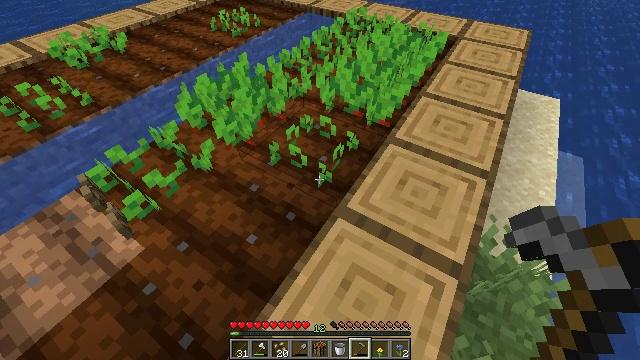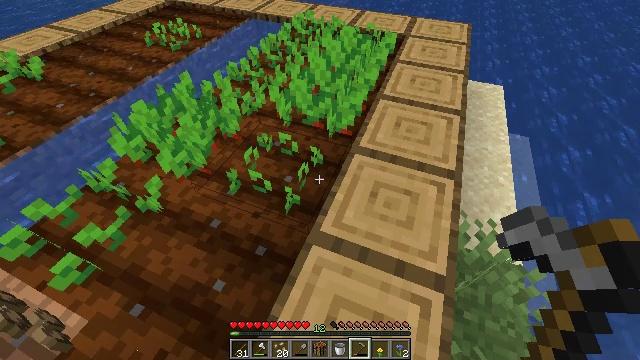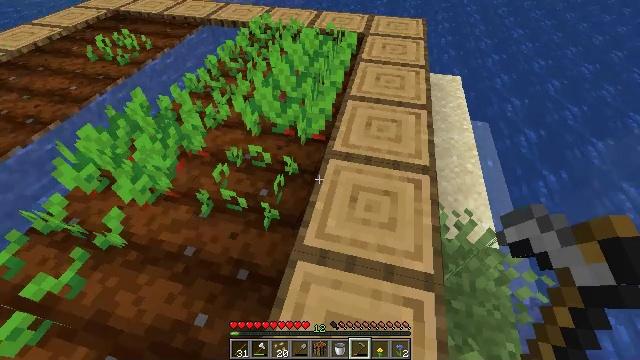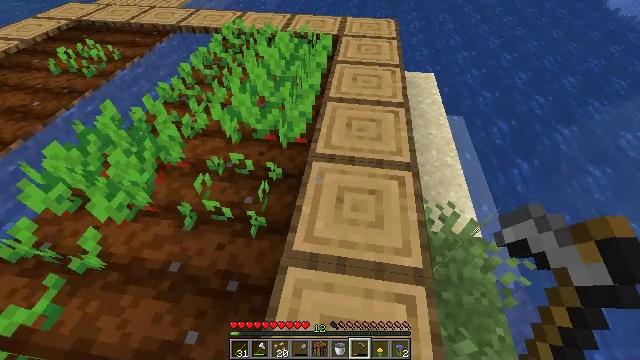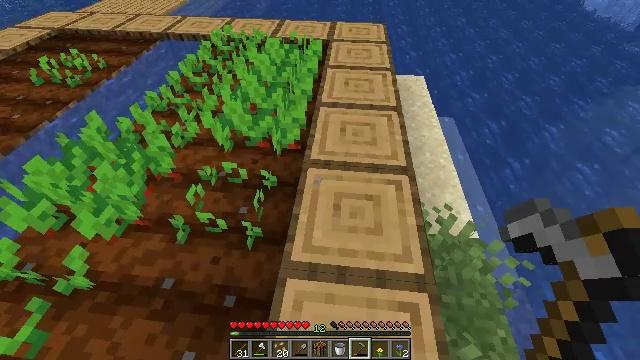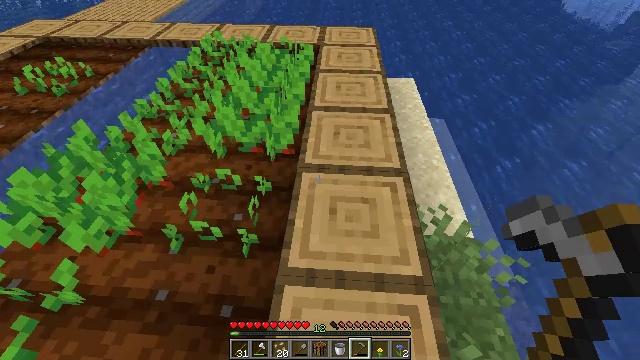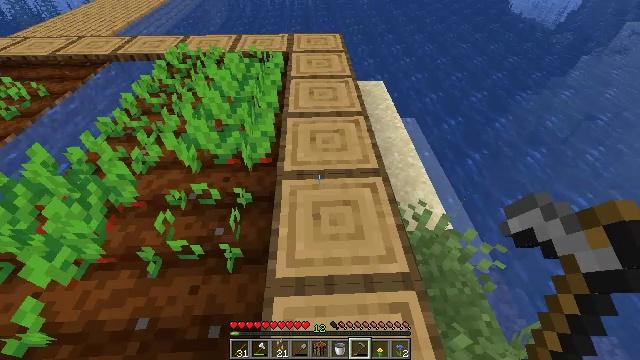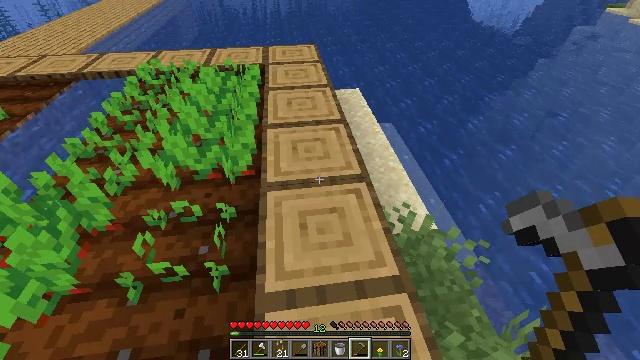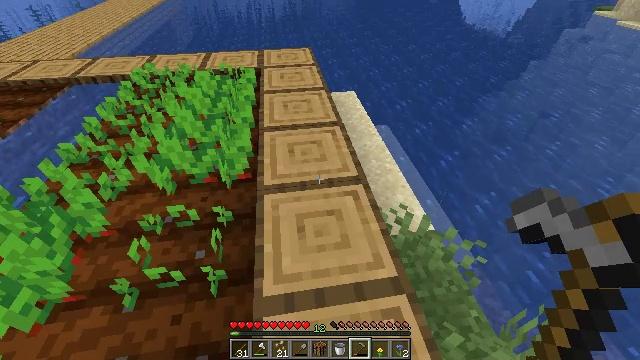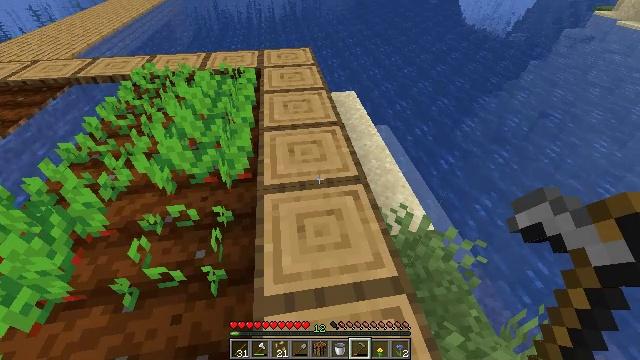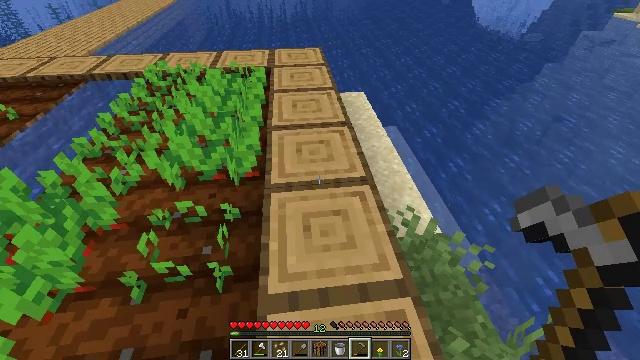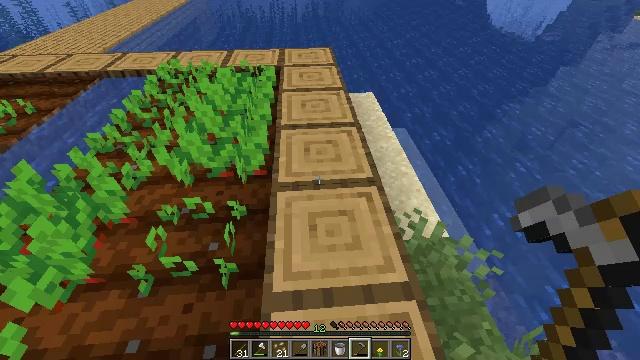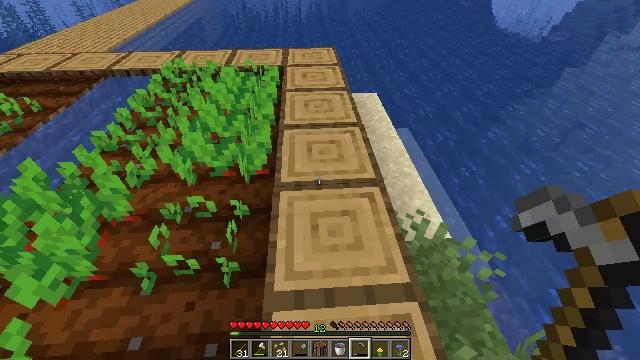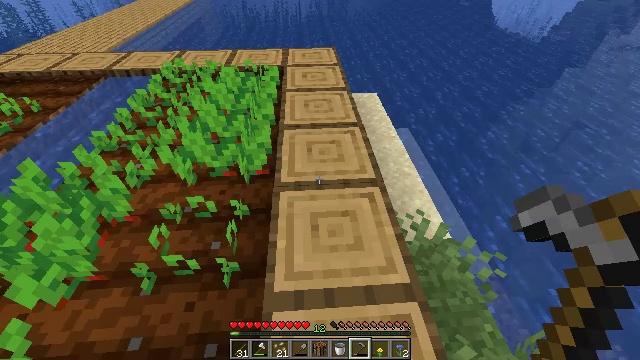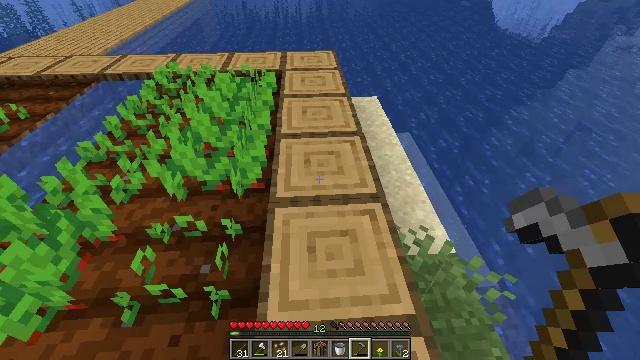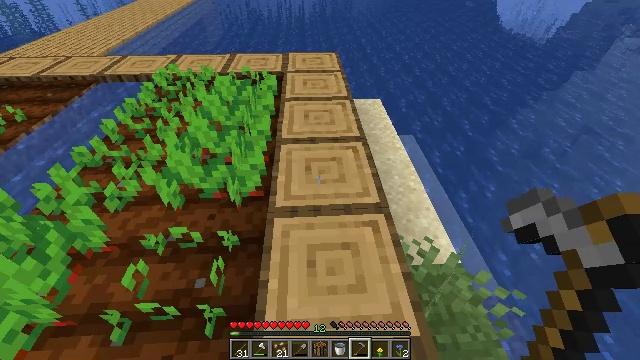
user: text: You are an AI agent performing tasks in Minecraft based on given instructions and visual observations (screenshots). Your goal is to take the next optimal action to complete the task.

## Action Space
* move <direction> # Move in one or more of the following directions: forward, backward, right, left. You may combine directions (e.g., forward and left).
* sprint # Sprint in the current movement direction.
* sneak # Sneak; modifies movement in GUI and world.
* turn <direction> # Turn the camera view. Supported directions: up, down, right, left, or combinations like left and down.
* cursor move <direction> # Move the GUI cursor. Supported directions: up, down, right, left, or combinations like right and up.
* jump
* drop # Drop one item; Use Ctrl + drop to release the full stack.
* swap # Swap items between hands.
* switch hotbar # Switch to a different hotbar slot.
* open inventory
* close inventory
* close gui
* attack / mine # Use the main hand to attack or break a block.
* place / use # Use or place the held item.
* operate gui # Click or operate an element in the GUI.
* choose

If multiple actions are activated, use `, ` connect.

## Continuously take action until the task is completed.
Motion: motion action
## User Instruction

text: Harvest beetroots from the farm.
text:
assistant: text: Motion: move forward, turn right
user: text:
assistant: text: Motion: turn right
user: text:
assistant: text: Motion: turn right
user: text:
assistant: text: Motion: turn right
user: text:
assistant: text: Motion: turn right
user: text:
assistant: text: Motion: turn right and up
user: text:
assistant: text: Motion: turn right and up
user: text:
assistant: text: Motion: turn right
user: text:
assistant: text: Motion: no_op
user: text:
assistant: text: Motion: turn left
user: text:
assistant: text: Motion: turn left
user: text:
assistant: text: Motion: no_op
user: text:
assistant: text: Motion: move forward
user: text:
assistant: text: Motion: move forward
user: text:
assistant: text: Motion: move forward
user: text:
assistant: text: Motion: move forward, turn left
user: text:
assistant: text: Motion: move forward
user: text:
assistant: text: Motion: move forward, turn left
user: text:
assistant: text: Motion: move forward, turn left
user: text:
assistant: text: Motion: move forward, turn left
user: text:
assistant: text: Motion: move forward, turn left
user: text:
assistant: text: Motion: turn left
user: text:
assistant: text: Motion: turn left and down
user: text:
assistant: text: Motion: turn left and down
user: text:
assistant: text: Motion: no_op
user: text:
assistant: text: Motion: no_op
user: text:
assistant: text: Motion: attack / mine
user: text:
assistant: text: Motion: attack / mine
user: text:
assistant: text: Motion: attack / mine
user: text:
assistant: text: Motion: no_op